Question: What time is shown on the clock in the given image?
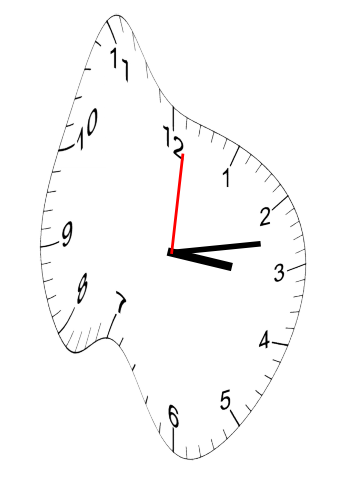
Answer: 03:13:01